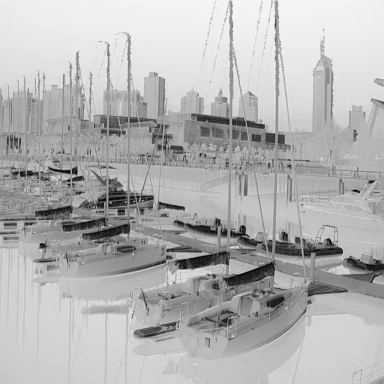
There are 13 objects shown in the infrared image, including five sailboats, and eight canoes.